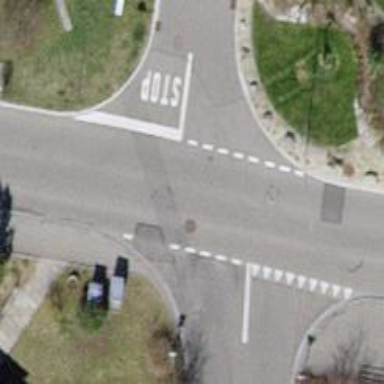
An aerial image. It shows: Stop road.